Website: crate-barrel
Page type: payment
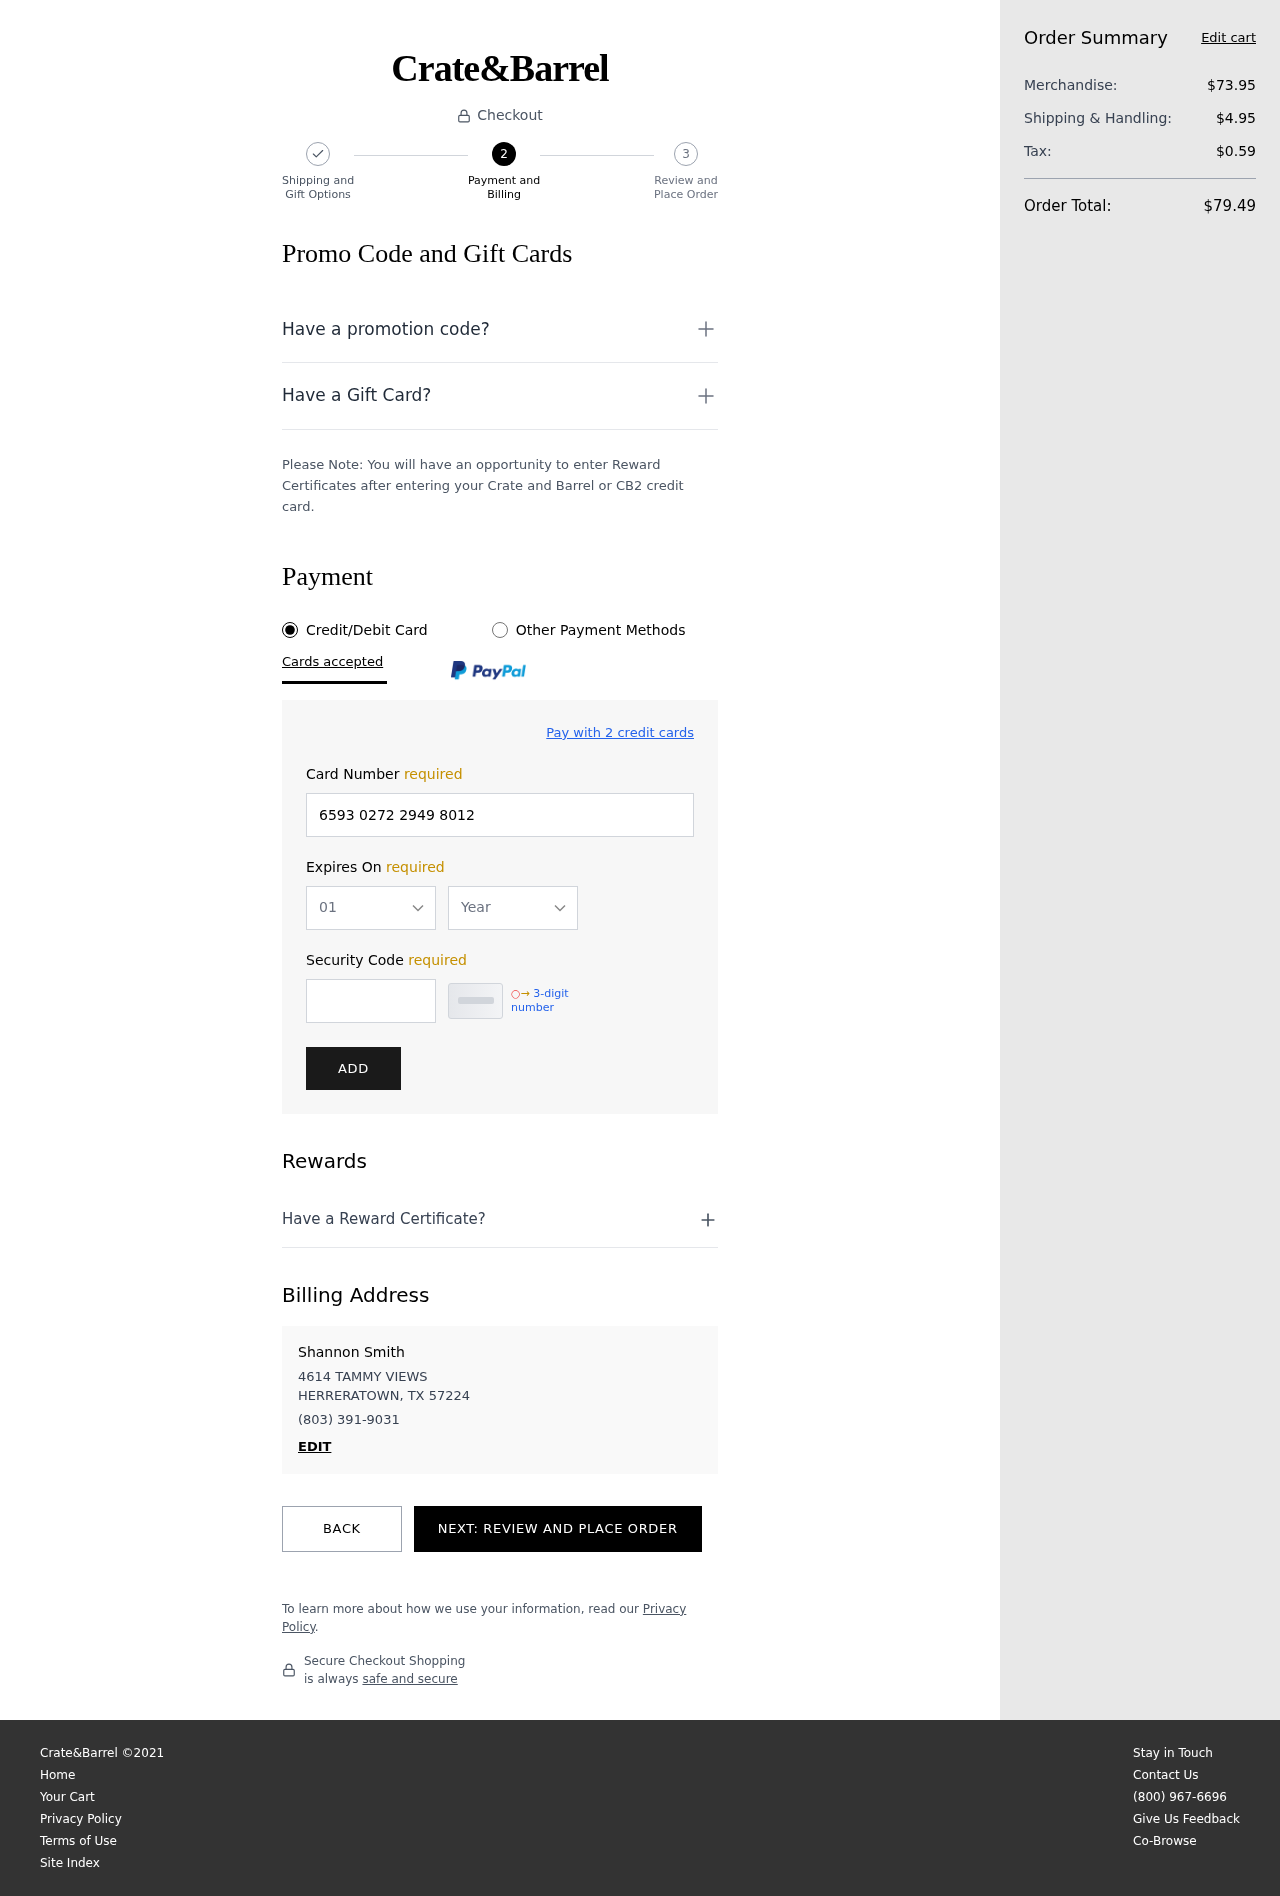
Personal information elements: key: PII_CARD_EXPIRY_MONTH
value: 01
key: PII_CARD_EXPIRY_YEAR
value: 29
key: PII_CITY_STATE_ZIP
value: HERRERATOWN, TX 57224
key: PII_FULLNAME
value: Shannon Smith
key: PII_PHONE
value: (803) 391-9031
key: PII_STREET
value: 4614 TAMMY VIEWS
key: PII_CARD_NUMBER
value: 6593 0272 2949 8012
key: PII_CARD_CVV
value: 001
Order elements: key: ORDER_SUBTOTAL
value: $73.95
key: ORDER_SHIPPING_COST
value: $4.95
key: ORDER_TAX
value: $0.59
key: ORDER_TOTAL
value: $79.49